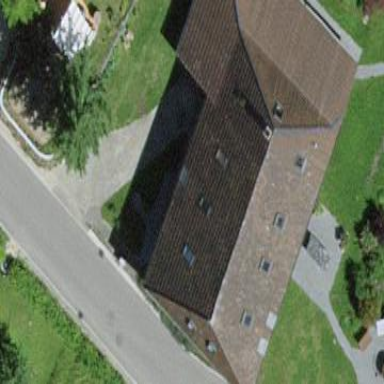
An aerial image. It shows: Residential building.